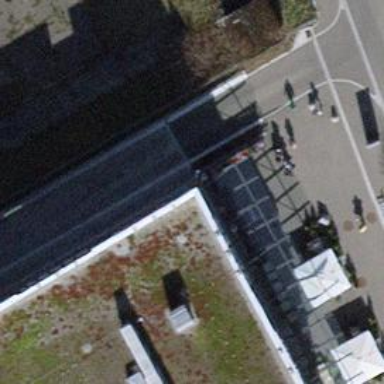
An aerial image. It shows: Paved parking aisle serving as service road.